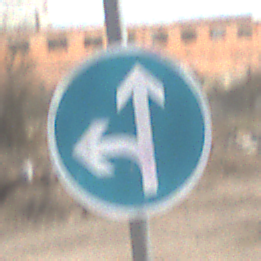
Verkehrszeichen: VorgeschriebeneFahrtrichtungGeradeausOderLinks
Umgebung: Outdoor, Suburban
Tageszeit: Midday
Wetter: PartlyCloudy
Licht: Natural
Jahreszeit: NotSpecified
Kontrast: HighContrast